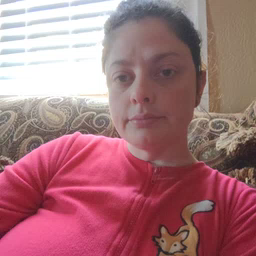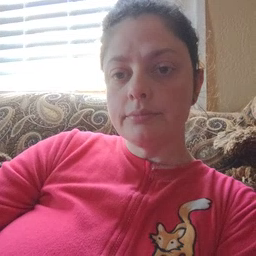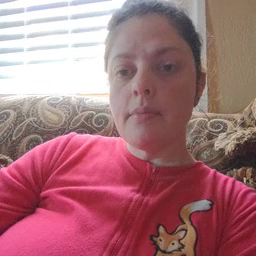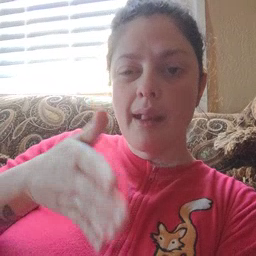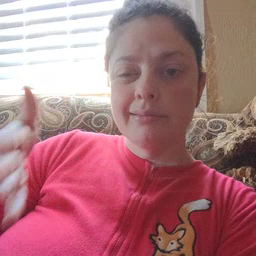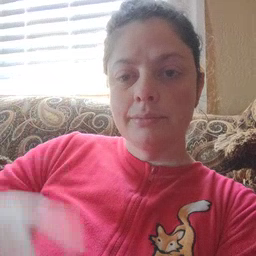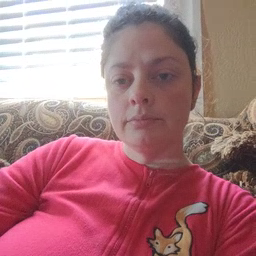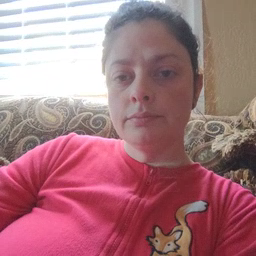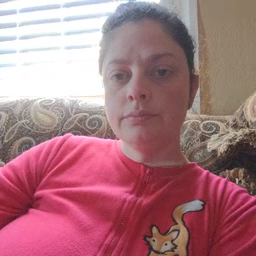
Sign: beside